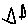
Label: triangle